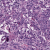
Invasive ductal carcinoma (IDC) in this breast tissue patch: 1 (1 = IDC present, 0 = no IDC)